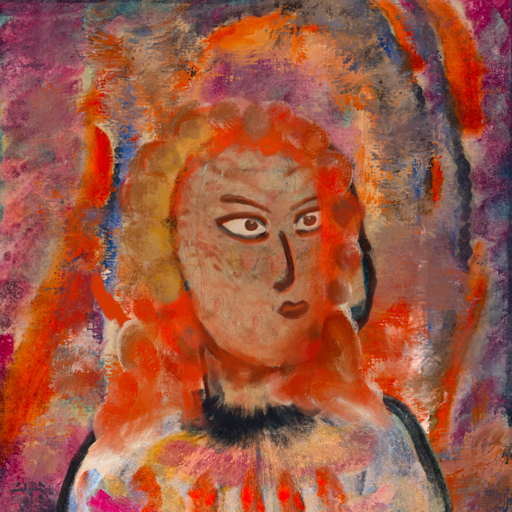
Background: Experience, Head And Neck Side: Orphan, Face Side: Roy_Bahadur, Bust: Childish, Hair Side: Rupkatha, Head Accessory: Blank, Second Necklace: Blank, Necklace: Blank, Baby: Blank